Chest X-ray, PA view. Patient: 47 years old, sex M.
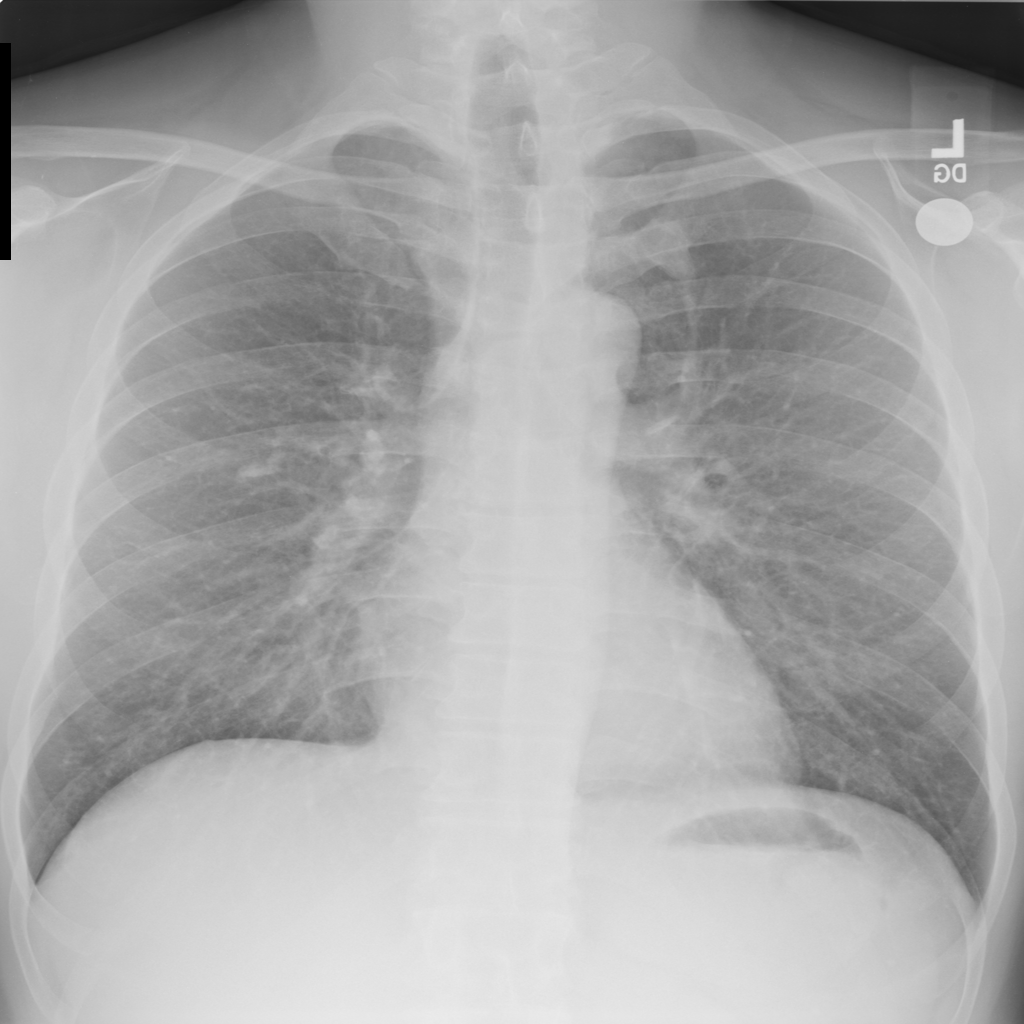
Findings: No Finding